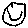
Label: smiley face